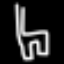
Label: chair